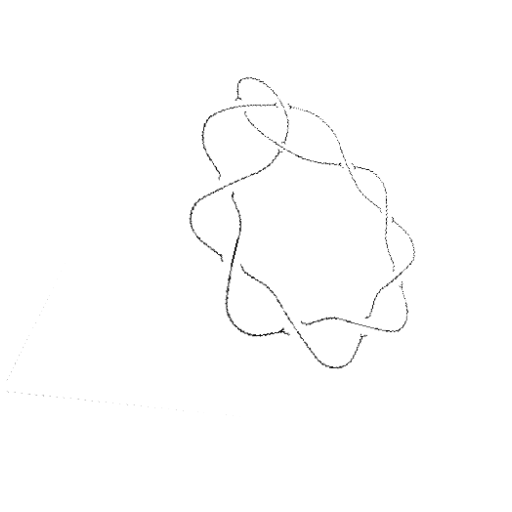
Crossing number: 10